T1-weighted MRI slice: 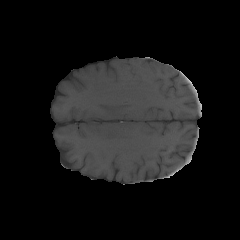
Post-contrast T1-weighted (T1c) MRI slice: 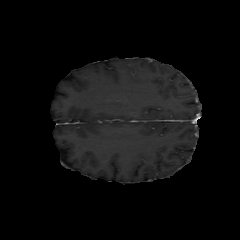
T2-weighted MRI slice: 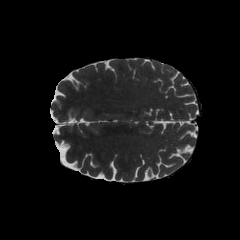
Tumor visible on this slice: no